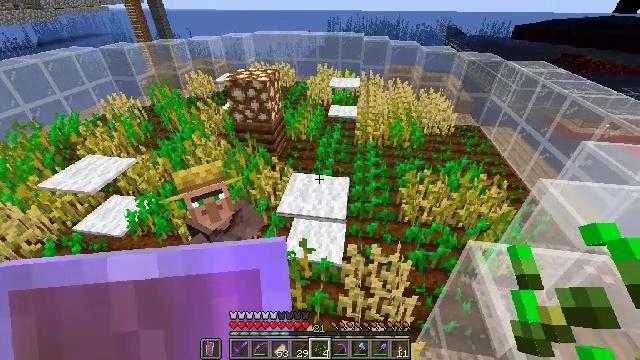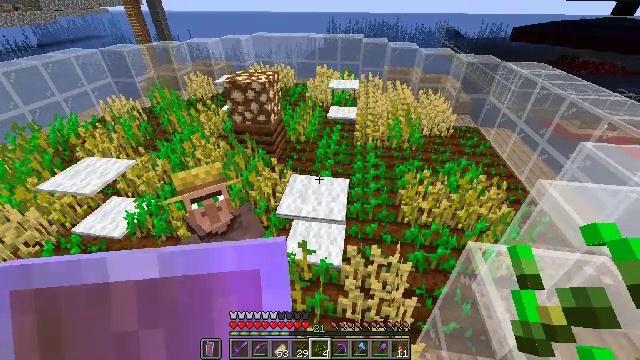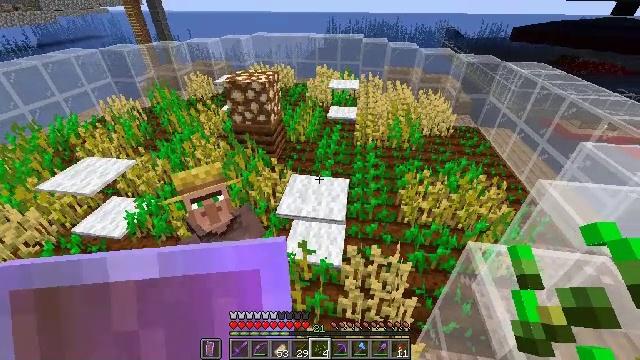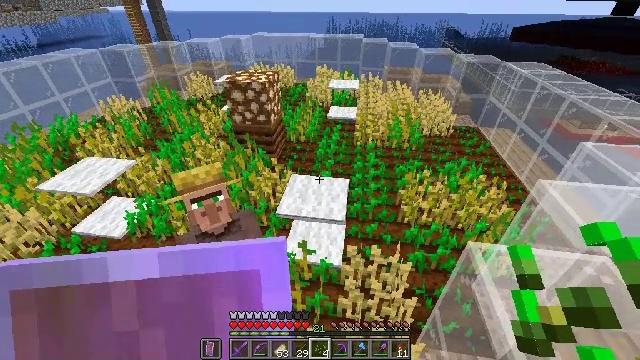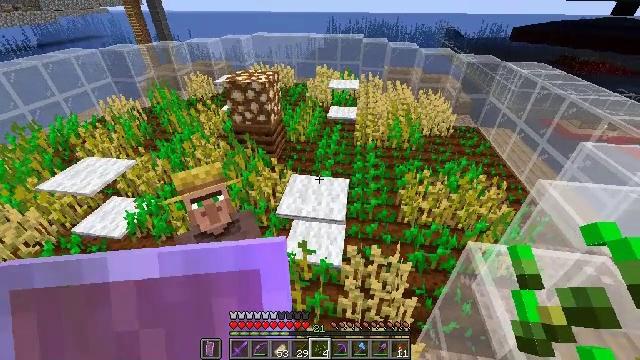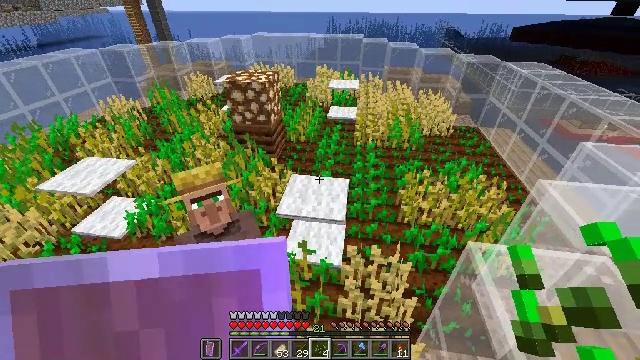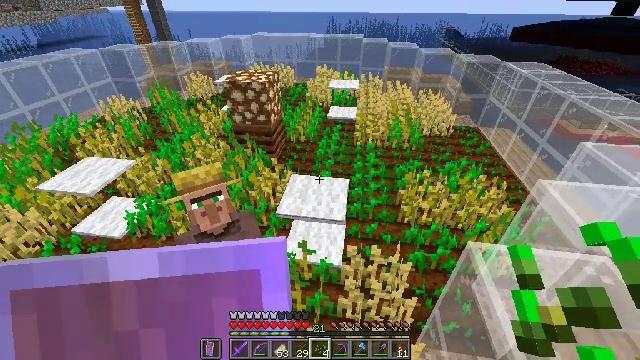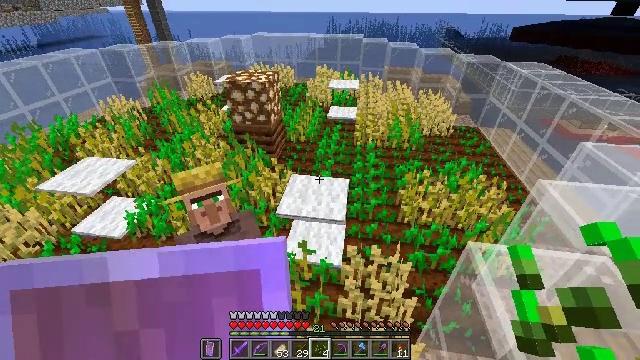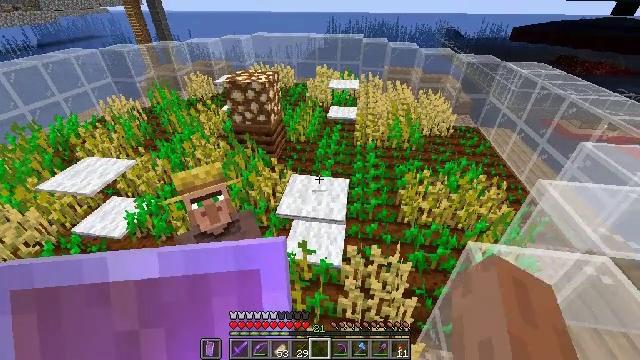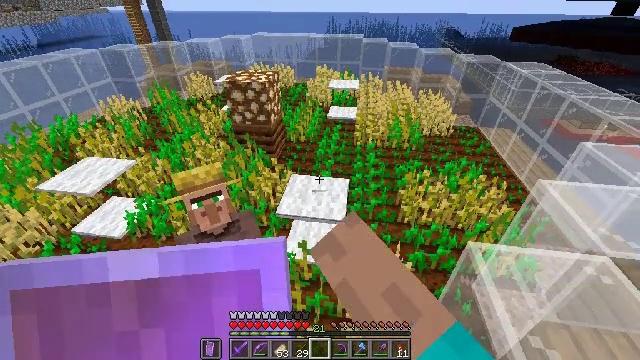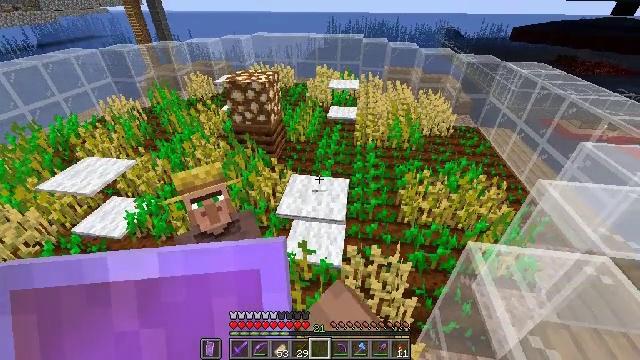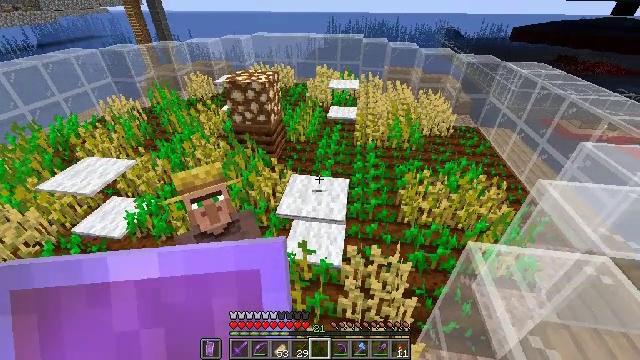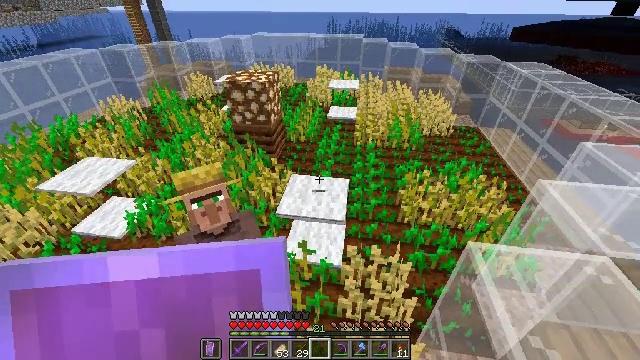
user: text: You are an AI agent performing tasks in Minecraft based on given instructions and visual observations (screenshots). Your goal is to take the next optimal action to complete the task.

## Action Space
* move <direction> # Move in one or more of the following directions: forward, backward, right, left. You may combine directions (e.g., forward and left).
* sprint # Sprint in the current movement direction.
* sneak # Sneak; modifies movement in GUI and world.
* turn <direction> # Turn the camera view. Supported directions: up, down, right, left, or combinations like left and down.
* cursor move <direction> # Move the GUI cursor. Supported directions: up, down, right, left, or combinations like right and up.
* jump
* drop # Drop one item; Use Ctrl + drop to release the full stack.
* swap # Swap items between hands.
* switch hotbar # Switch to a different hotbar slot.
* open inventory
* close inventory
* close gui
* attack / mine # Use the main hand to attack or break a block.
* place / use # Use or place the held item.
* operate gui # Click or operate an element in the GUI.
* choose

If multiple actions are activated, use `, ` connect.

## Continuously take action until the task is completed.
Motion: motion action
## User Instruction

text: Drop wheat seeds.
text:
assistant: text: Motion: sprint
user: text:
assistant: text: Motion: sprint
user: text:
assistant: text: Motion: sprint
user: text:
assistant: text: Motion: sprint
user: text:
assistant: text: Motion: sprint
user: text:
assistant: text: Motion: sprint
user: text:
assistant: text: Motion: sprint
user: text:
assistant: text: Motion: sprint, drop
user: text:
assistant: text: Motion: sprint, drop
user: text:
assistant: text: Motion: sprint, drop
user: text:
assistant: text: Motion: sprint
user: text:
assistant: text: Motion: sprint
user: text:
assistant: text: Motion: sprint